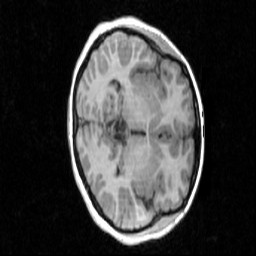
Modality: T1w
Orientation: axial